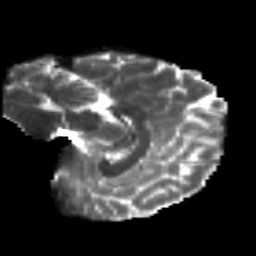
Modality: T2w
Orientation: sagittal
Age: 18
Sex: male
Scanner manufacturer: siemens
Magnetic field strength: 3 T
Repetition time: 8.8 s
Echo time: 0.085 s